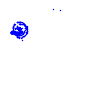
Particle: pion